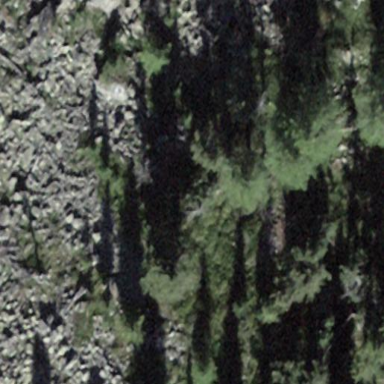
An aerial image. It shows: Natural scree.